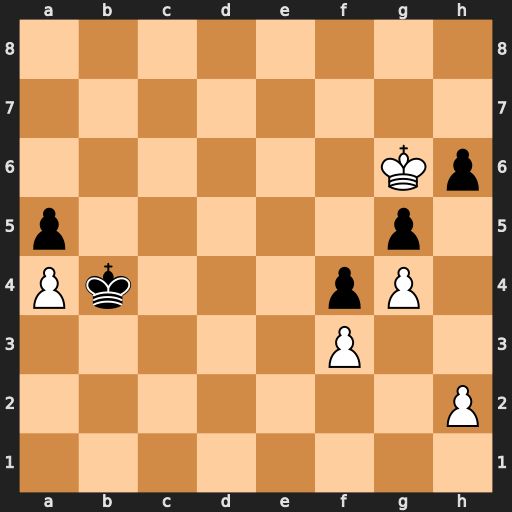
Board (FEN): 8/8/6Kp/p5p1/Pk3pP1/5P2/7P/8
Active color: w
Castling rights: -
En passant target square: -
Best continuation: Kxh6 Kxa4 Kxg5